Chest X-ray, PA view. Patient: 49 years old, sex M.
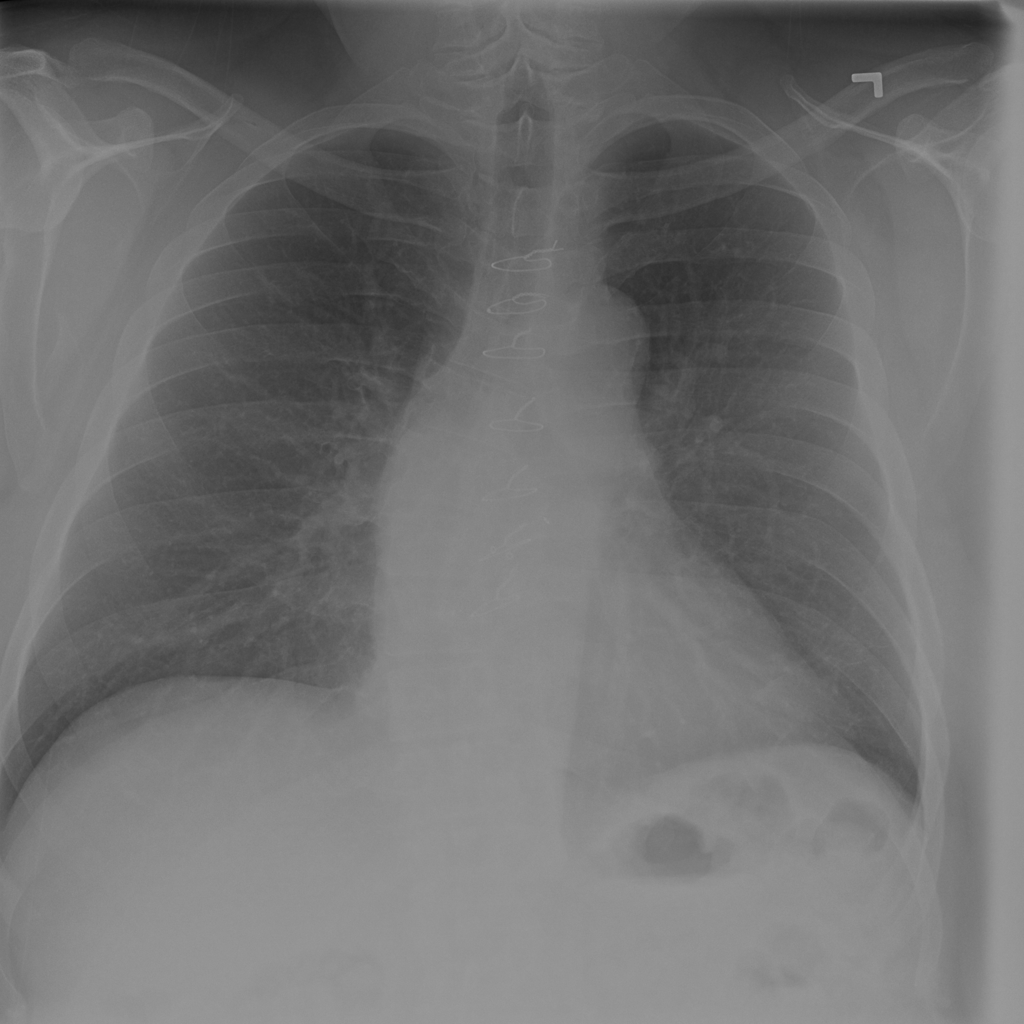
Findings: No Finding